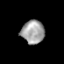
Tissue: prostate
Cell type: T cells
Senescence score: 0.3356
Nuclear area (px): 528
Mean DAPI intensity: 160.58